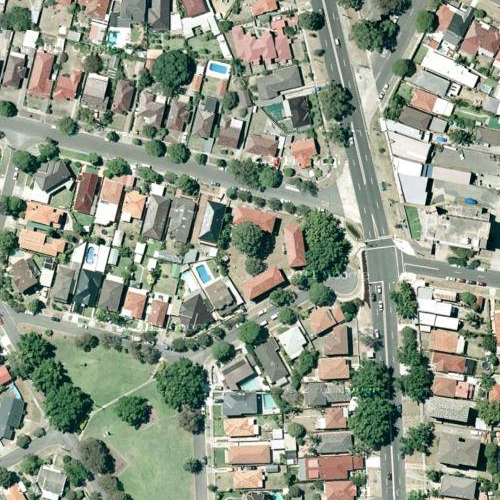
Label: sydney